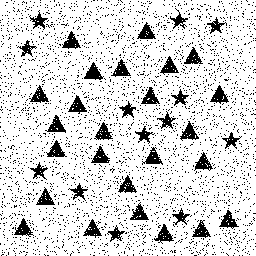
Squares: 0
Triangles: 25
Stars: 13
Total shapes: 38